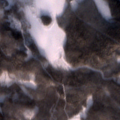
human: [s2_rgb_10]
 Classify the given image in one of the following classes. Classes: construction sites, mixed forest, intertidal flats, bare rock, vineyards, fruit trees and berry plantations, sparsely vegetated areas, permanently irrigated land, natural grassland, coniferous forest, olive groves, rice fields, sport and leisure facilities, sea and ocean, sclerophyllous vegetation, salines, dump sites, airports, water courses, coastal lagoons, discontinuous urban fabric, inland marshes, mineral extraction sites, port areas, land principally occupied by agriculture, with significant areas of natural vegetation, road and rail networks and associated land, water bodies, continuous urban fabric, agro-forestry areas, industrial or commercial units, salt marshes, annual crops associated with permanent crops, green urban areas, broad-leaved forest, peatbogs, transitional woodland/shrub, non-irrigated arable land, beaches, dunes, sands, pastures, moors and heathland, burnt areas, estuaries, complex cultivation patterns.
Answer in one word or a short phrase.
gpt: coniferous forest, mixed forest, transitional woodland/shrub